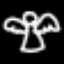
Label: angel